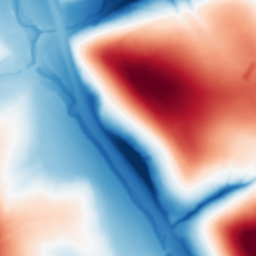
Category: multiscale
Decomposition family: dog_multiscale
Decomposition parameters: sigma_ratio: 2
n_scales: 6
base_sigma: 1
Upsampling method: quintic
Upsampling parameters: scale: 4
Upsampling scale: 4